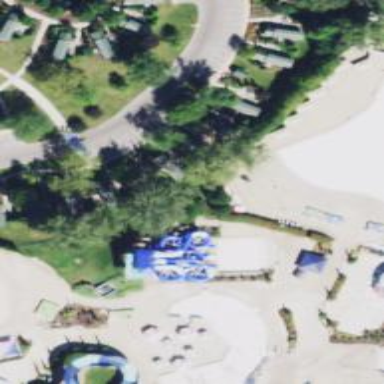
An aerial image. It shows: Tourism attraction featuring water slide.